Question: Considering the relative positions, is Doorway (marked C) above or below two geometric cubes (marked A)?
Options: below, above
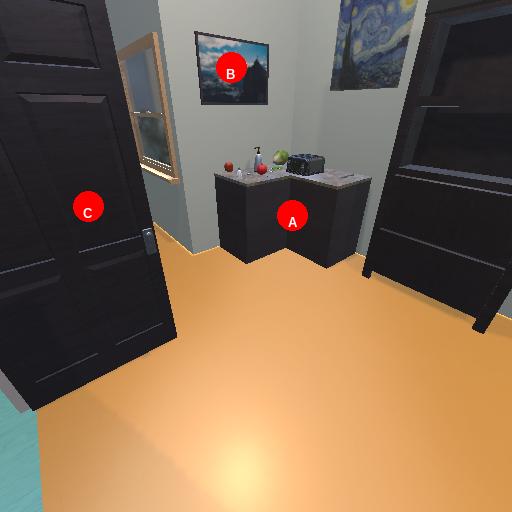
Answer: below